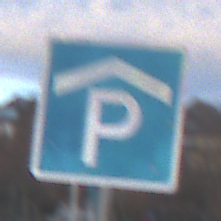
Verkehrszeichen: Parkhaus
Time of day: SunriseSunset
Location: Outdoor (Suburban)
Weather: PartlyCloudy
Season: NotSpecified
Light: Natural